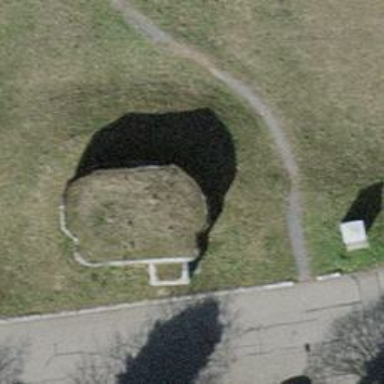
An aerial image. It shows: Military bunker.